Question: I am not sure whether this problem is related to magento or not.
I downloaded the below files
- -
First, I installed Xampp and run the apache but due to port 80 unavailability, I changed the default port of apache server to "".
Later, I extracted the magento in "" folder and run it on firefox like this ""
A Installation wizard appeared inside the webpage. In the "Configuration" step, I added the following information:
- - - - -
I haven't touched the other settings.
Before proceeding, I created a database name "magento" through "" and added sample data (.sql file) which I had downloaded from magento.com.
When I pressed the button "continue", after a long time I got the following error:
> Fatal error: Maximum execution time of 60 seconds exceeded in c:\wamp\www\magento\lib\Zend\Db\Statement\Pdo.php on line 228
I followed this <URL> and did some changes as follows:
In php/php.ini file: ()
- - -
and In magento/index.php file added 'set_time_limit(600);' at very first after '<?php' line.
After doing the above changes, I am getting different error which is shown below: (In red line)

I can't understand what could be the problem.
Please help.
: At first, the installation went smooth but when I am trying to install second time, these issues are arousing.
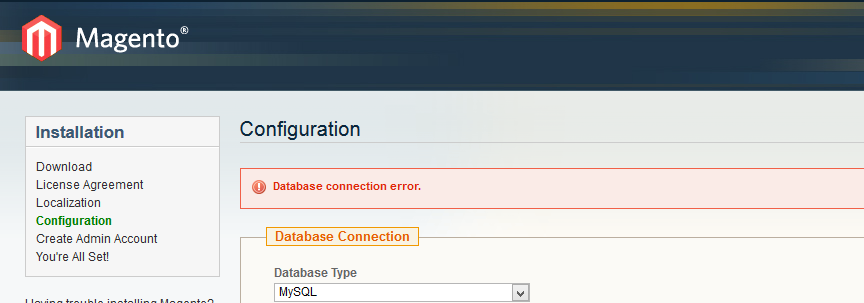
Answer: While installing magento, In "configuration" page --> "" section, I was giving host as 'localhost:9999' instead of just 'localhost' because PhpMyAdmin was running on 'localhost' as shown in the below image.

This is my stupid mistake. I will keep this as answer because it is a good lesson for me to understand that difference between the host names of "" and "".